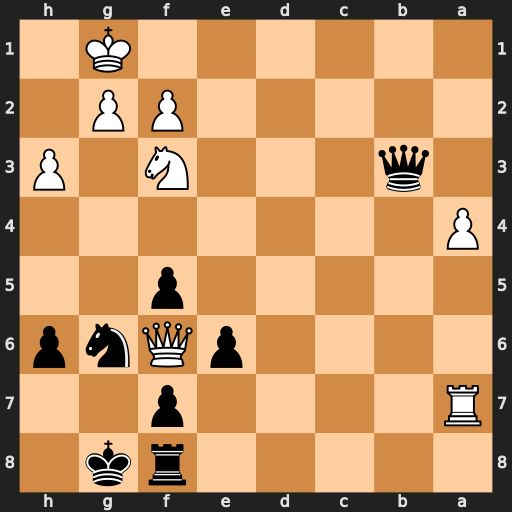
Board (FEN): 5rk1/R4p2/4pQnp/5p2/P7/1q3N1P/5PP1/6K1
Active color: b
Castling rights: -
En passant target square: -
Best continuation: Qb1+ Kh2 Qb8+ Kh1 Qxa7